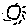
Label: sun